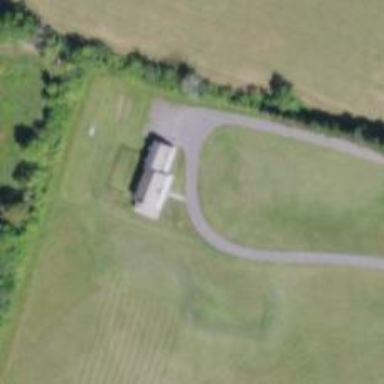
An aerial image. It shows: Driveway.